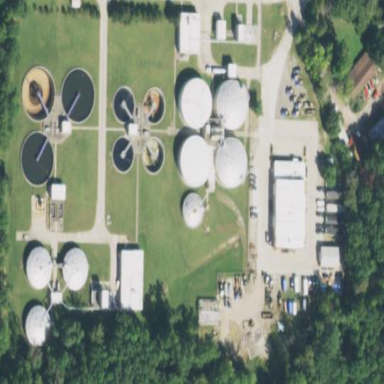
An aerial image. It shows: Water works facility.